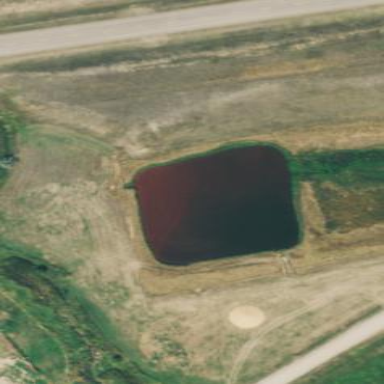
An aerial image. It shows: Reservoir used for sewage.